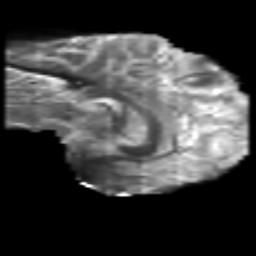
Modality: T2w
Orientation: sagittal
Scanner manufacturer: philips
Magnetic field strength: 3 T
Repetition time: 8.6 s
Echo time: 0.127 s